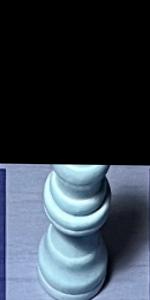
Label: Queen_White